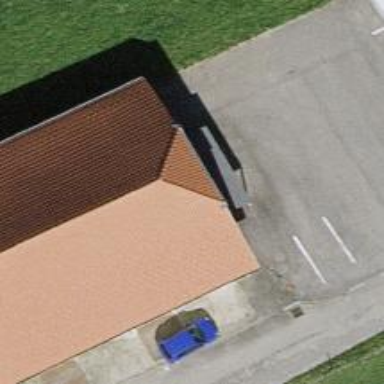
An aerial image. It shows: Car repair shop.